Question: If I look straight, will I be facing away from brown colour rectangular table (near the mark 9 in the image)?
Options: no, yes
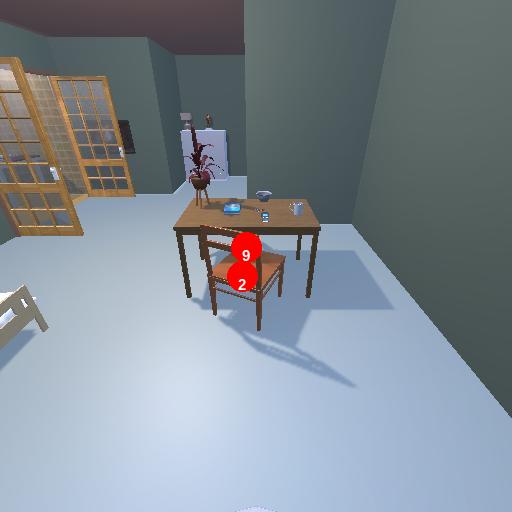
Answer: no